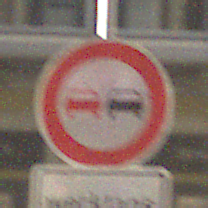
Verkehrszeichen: Ueberholverbot
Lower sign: ZeitangabenMitBeschraenkungAufWochentage1
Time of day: MorningAfternoon
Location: Outdoor (Urban)
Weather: PartlyCloudy
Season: NotSpecified
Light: Natural